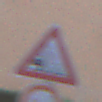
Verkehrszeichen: SplittSchotter
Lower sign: VerbotUeberholenEinspurigeFahrzeuge
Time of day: SunriseSunset
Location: Outdoor (Urban)
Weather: Clear
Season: NotSpecified
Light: Natural